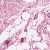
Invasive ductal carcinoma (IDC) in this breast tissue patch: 0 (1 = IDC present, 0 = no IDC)